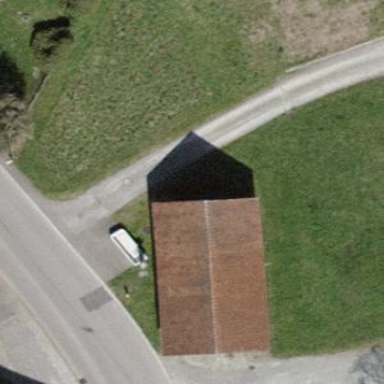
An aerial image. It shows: Garage.